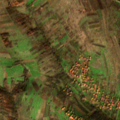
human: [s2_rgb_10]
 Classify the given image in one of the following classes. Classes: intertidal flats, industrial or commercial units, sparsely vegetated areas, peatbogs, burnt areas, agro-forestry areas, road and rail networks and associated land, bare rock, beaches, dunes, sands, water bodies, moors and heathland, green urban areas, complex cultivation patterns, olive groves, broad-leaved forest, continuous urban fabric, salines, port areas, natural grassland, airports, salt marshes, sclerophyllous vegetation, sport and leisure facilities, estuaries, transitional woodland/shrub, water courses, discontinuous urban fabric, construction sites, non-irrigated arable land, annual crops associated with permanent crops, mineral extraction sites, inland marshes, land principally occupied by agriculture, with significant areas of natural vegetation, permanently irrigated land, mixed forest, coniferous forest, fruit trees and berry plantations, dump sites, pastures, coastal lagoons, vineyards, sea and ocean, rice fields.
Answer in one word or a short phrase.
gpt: discontinuous urban fabric, pastures, complex cultivation patterns, land principally occupied by agriculture, with significant areas of natural vegetation, transitional woodland/shrub